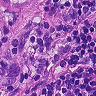
Metastatic tissue present: yes